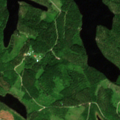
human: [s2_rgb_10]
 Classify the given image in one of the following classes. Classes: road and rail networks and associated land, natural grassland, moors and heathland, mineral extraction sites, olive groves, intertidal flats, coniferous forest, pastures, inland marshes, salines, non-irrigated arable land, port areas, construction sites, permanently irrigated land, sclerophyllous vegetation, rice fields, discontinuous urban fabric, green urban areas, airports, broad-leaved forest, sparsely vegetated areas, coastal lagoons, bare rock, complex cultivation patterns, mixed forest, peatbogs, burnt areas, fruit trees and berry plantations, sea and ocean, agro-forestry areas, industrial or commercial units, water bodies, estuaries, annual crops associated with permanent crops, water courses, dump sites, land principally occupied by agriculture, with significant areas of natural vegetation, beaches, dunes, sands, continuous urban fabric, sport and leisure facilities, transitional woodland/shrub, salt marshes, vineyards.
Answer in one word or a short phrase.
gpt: coniferous forest, mixed forest, water bodies